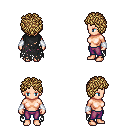
a pixel art fantasy rpg character, female body template, human, light skin, black tattered cape, magenta pants, blonde curly afro hairstyle, white cloth bracers, four views (front, back, left, right), 2x2 character sprite sheet, small pixel art, hard edges, no anti-aliasing